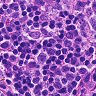
Metastatic tissue present: no